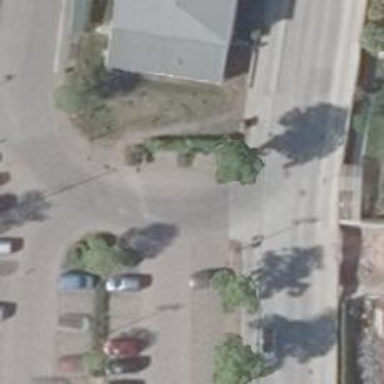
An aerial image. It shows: Paved parking aisle designated as service road.